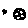
Label: moon